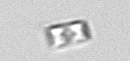
Label: Bacillariophyceae_morphotype1